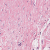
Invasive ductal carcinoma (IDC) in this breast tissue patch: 0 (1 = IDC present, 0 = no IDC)